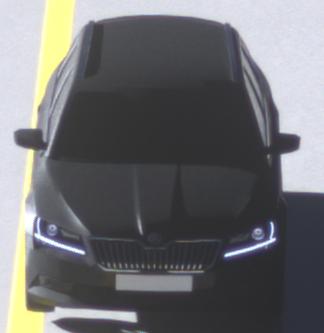
Make: Skoda
Model: Superb Combi 1.4 TSI
Detailed model: Superb (III) Combi
Model produced from: 2015/09
Model produced until: 2018/06
Doors: 5
Color: black
Road condition: wet road
Daytime: morning or afternoon
Contrast: high contrast